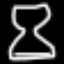
Label: hourglass